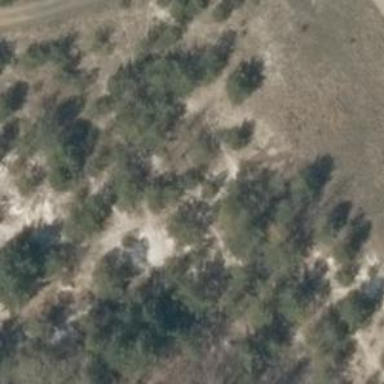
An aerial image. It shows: Area covered in scrub vegetation.